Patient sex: M
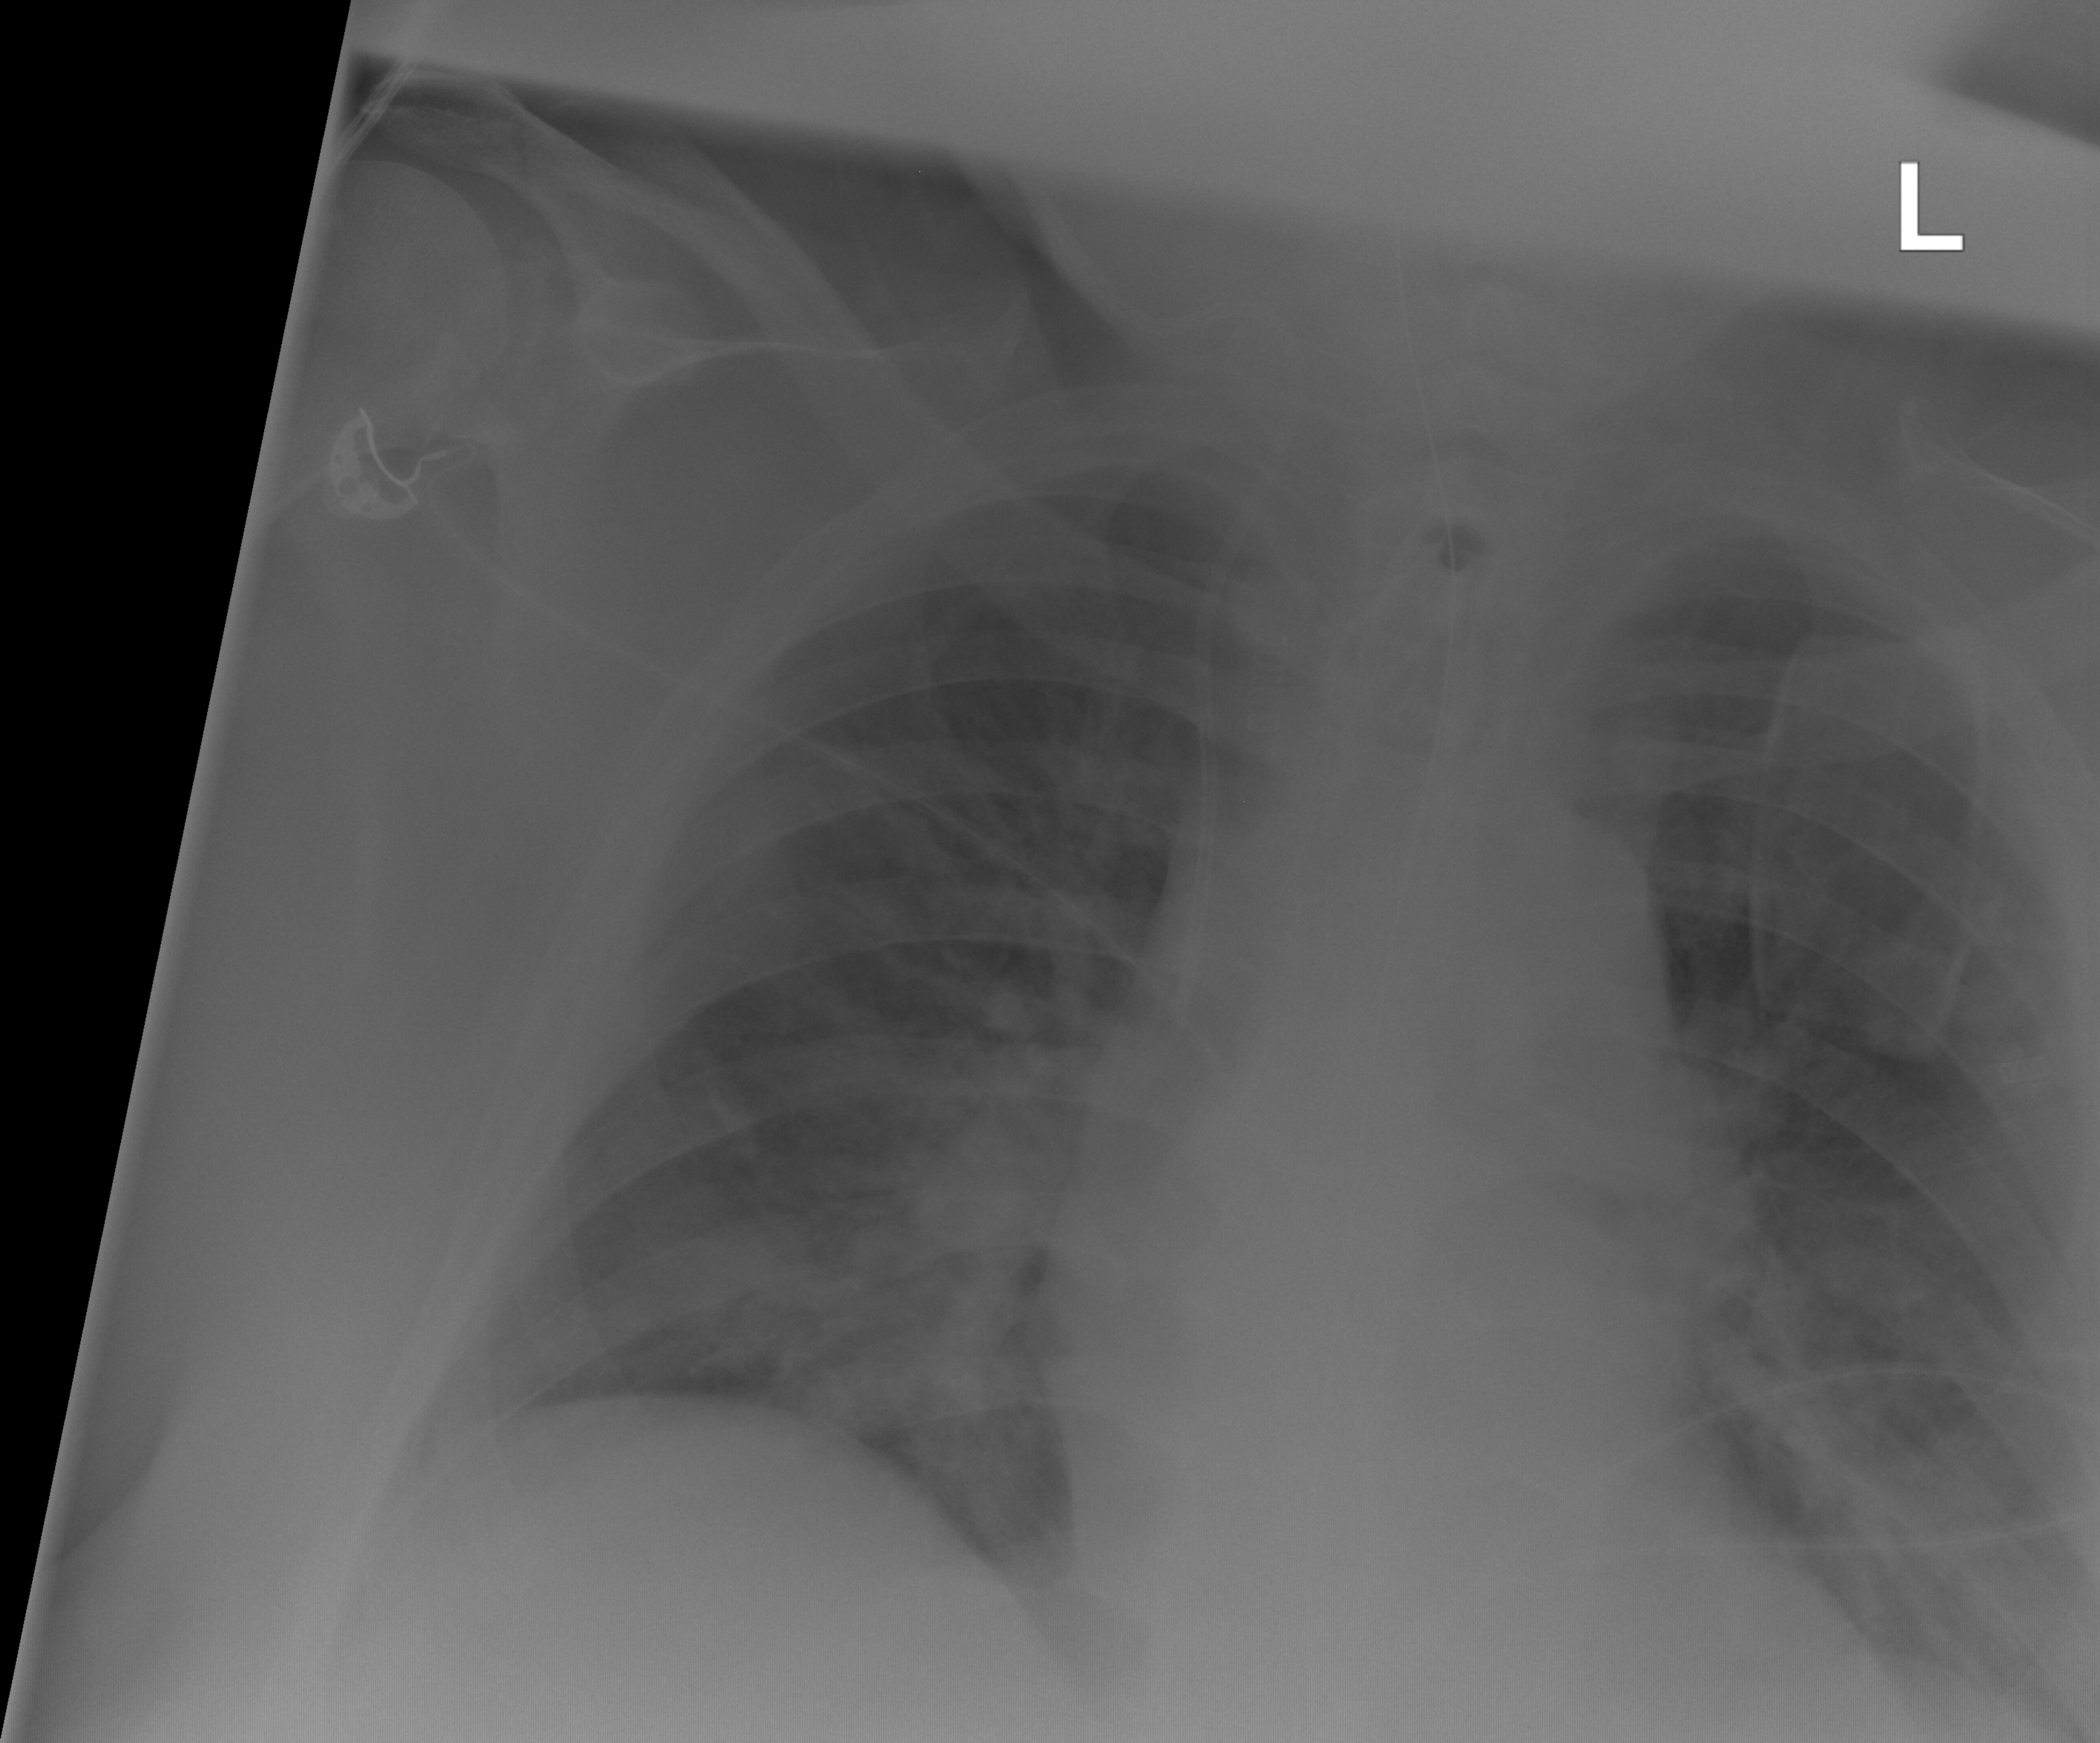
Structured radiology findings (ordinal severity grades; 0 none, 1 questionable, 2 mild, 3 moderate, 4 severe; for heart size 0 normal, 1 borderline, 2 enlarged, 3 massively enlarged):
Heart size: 1
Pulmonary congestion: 2
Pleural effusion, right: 2
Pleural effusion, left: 2
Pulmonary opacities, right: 1
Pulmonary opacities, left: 2
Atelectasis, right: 1
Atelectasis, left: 1